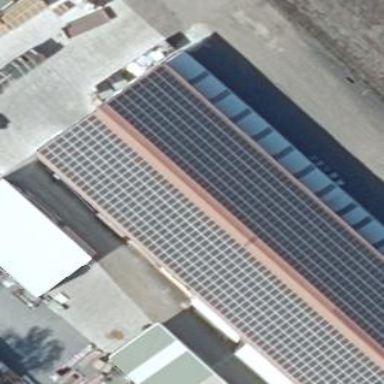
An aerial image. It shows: Small solar photovoltaic panel generator inside building.